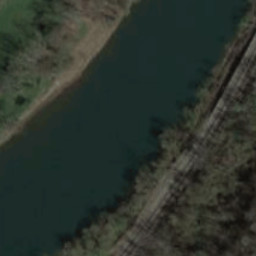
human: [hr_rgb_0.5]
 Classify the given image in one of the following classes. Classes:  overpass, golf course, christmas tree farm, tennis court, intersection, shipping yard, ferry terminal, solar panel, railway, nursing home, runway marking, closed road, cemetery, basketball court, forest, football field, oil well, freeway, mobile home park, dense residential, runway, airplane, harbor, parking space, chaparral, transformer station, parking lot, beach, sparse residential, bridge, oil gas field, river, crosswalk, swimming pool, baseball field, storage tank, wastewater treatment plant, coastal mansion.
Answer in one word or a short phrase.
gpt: river